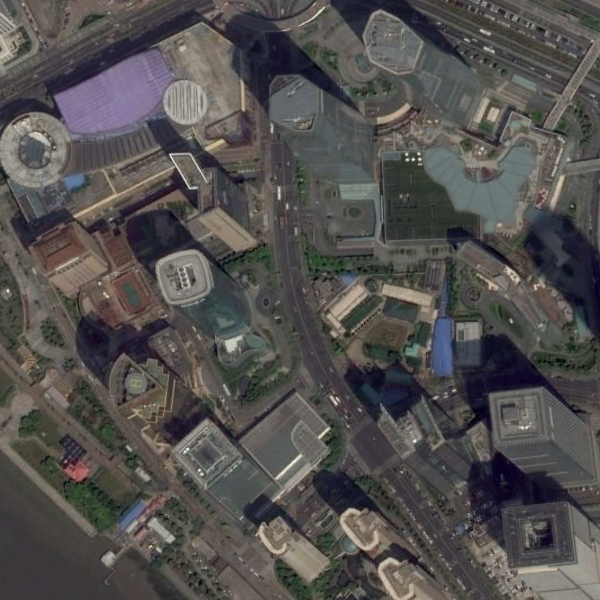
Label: Commercial